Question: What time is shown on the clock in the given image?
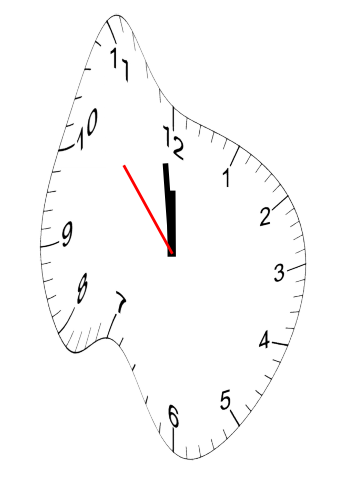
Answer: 11:58:53